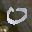
Label: 0